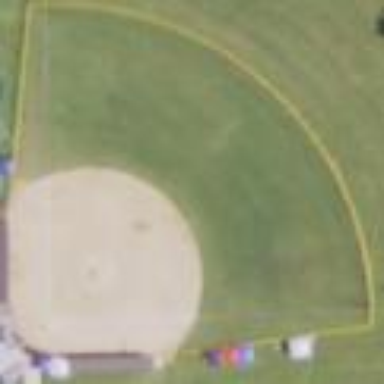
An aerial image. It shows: Baseball pitch for leisure land.